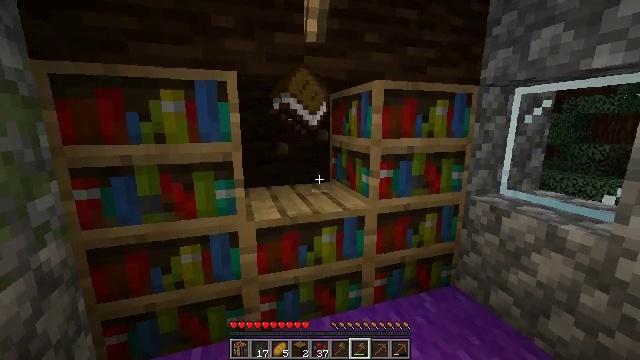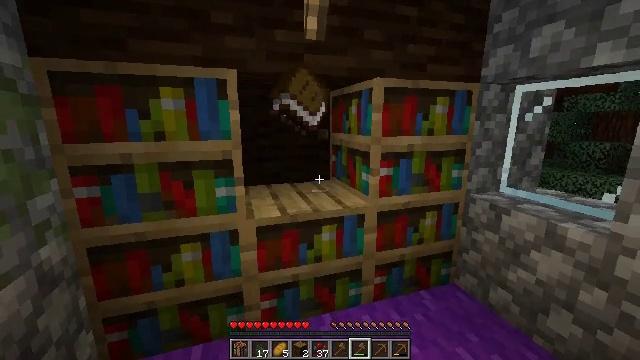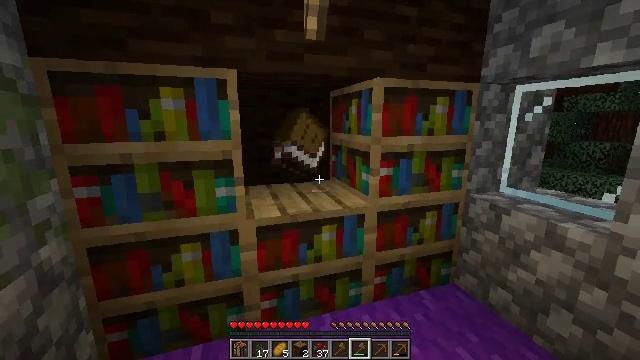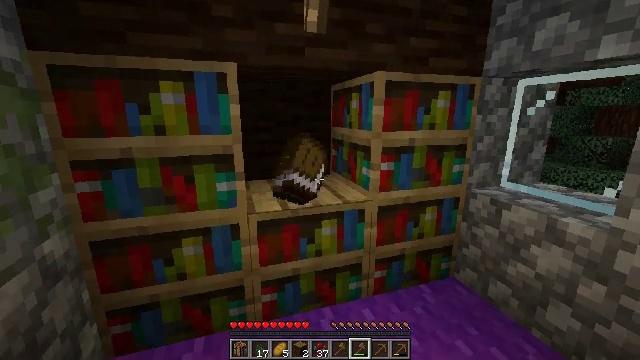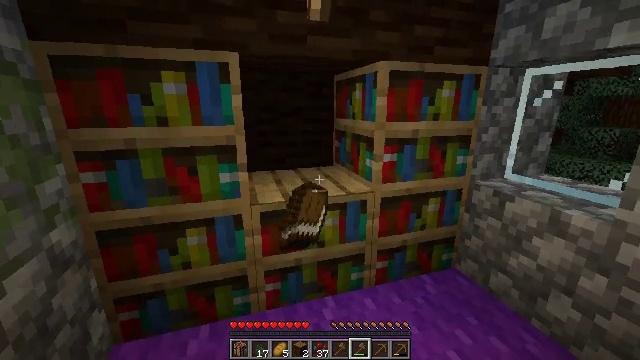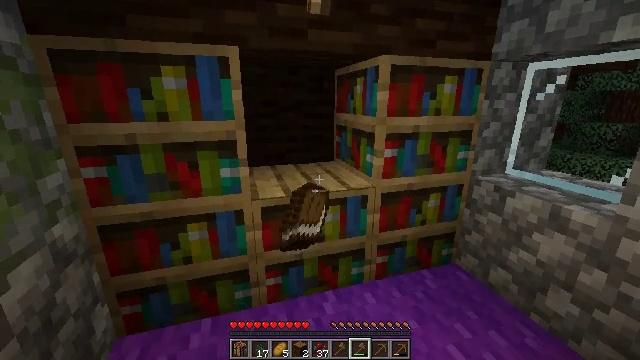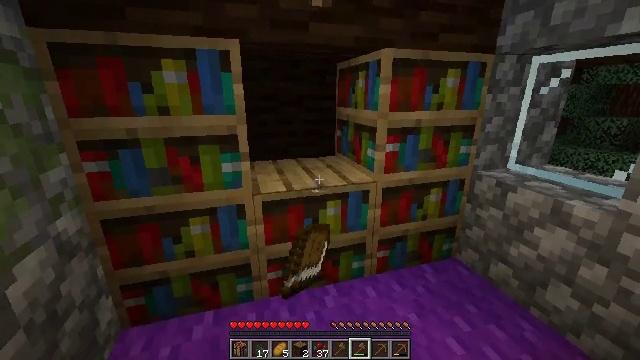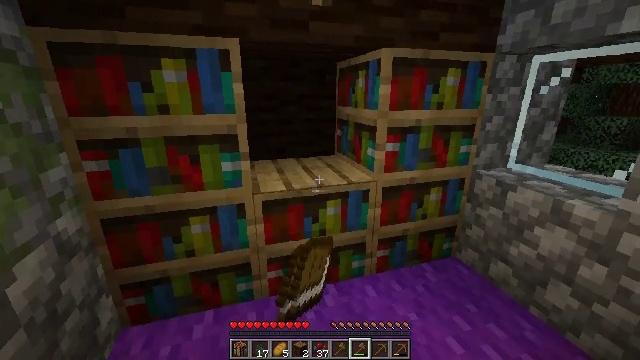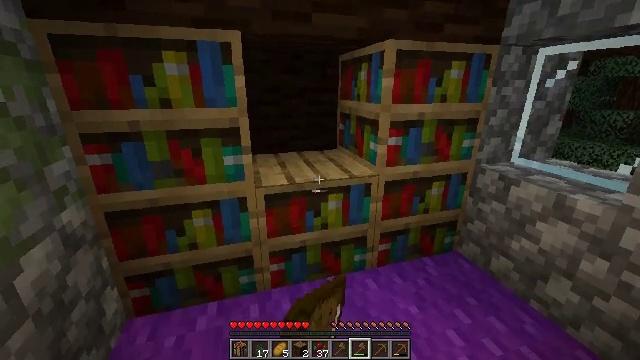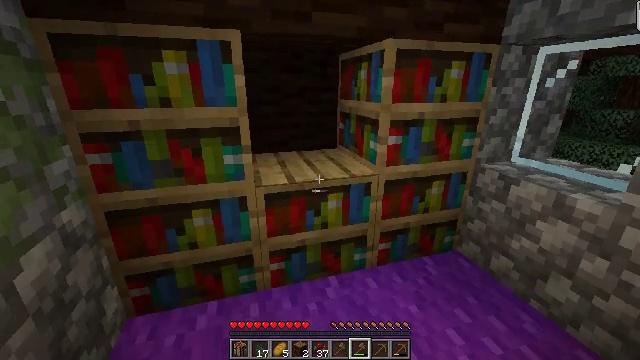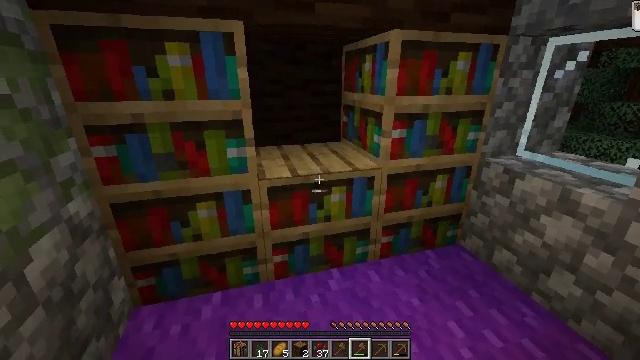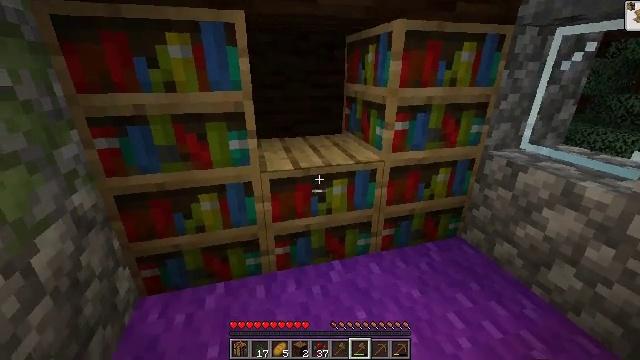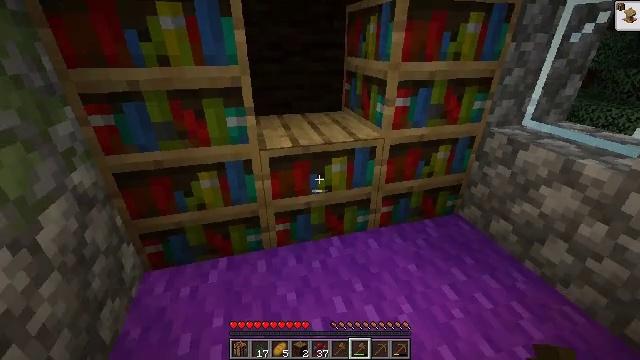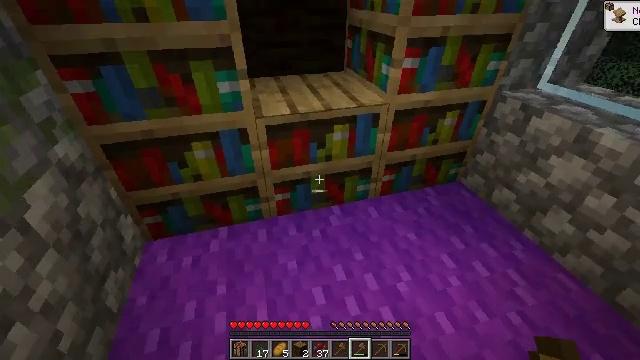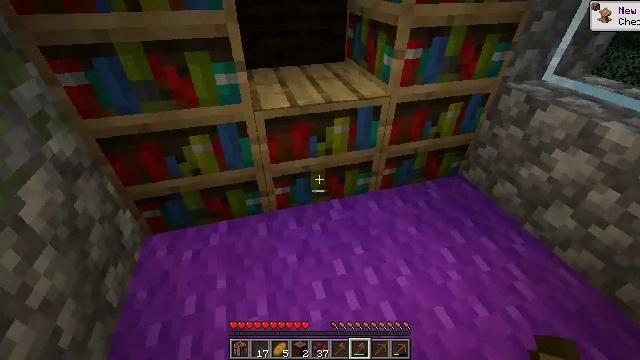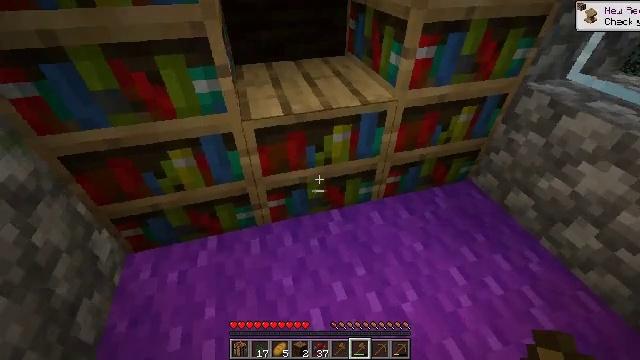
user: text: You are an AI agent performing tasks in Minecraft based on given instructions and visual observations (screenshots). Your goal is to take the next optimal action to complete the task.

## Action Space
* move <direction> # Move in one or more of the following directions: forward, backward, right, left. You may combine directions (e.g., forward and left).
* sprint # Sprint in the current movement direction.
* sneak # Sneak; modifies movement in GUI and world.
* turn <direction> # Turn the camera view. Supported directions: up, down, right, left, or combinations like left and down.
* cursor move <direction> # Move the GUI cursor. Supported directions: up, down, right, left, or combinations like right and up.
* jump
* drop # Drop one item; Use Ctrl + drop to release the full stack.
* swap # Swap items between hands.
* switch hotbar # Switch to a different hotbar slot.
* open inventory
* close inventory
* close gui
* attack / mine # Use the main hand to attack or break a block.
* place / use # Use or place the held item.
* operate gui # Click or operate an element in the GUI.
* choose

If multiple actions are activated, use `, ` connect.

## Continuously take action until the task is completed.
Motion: motion action
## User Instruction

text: Collect books by breaking the bookshelf.
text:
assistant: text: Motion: no_op
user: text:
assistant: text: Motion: no_op
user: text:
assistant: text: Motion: turn down
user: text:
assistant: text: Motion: turn down
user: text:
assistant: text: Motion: turn down
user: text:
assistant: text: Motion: turn down
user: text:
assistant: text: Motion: no_op
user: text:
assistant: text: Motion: turn down
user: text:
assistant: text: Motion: no_op
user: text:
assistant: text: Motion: turn down
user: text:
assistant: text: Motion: turn down
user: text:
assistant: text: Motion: turn down
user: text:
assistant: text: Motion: move forward, turn down
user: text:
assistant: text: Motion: move forward, turn down
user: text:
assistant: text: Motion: move forward, turn down
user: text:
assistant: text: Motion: move forward, turn down
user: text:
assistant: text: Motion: move forward, turn down
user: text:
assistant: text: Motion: no_op
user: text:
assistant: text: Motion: no_op
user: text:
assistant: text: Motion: no_op
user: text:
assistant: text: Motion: attack / mine
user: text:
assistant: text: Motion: attack / mine
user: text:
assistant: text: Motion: attack / mine
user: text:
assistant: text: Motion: attack / mine
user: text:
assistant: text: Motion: attack / mine
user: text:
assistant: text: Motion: attack / mine
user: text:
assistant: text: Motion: attack / mine
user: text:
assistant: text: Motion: attack / mine
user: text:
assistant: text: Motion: attack / mine
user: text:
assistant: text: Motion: attack / mine